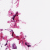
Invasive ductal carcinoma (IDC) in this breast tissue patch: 0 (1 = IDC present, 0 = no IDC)